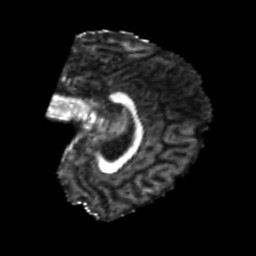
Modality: FA
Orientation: sagittal
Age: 23
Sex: female
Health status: healthy
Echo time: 0.074 s